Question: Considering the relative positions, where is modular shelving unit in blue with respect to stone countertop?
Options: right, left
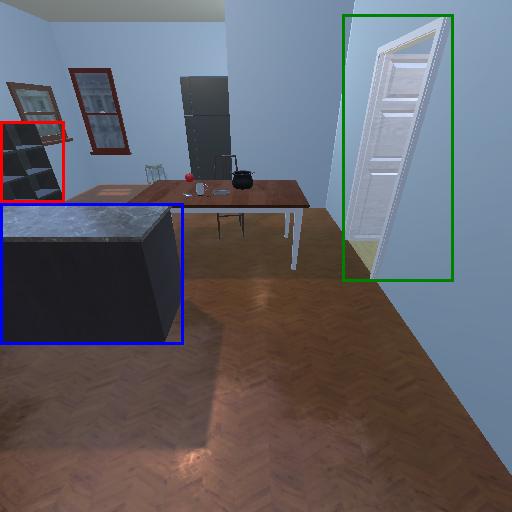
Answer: right